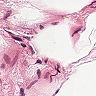
Metastatic tissue present: no